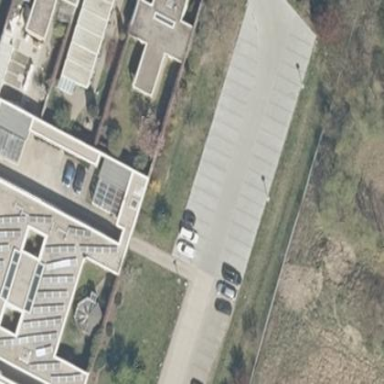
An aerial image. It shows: Parking available on the street side.